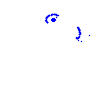
Particle: pion